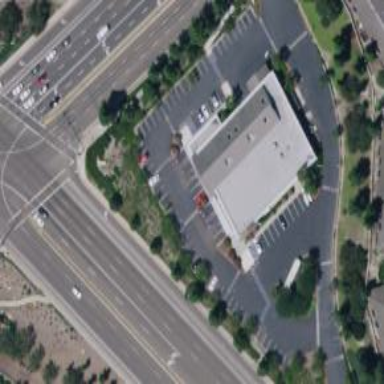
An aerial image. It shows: Commercial building.